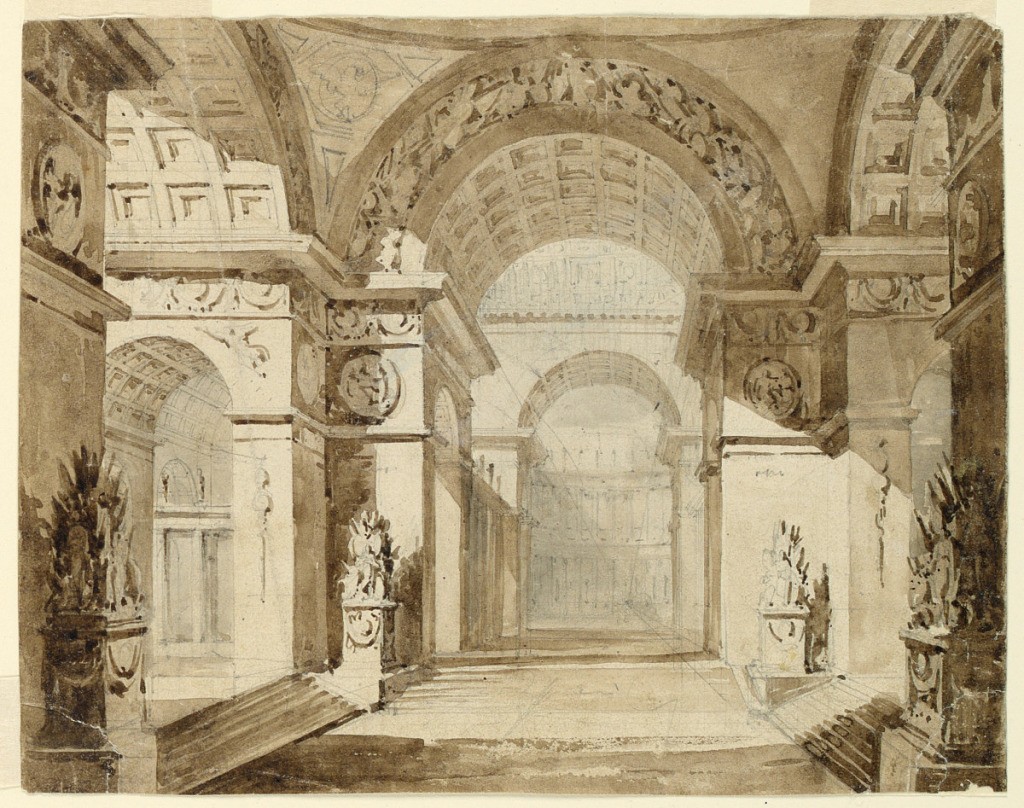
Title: Stage Design, Palace Interior
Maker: Antonio Sarti, Italian, 1797 - 1880
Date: early 19th century
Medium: Brush and sepia wash, graphite on paper
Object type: Drawing
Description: Horizontal rectangle. View into palace courts through high vaulted passages with decorated ceiling,  richly decorated with sculptures.